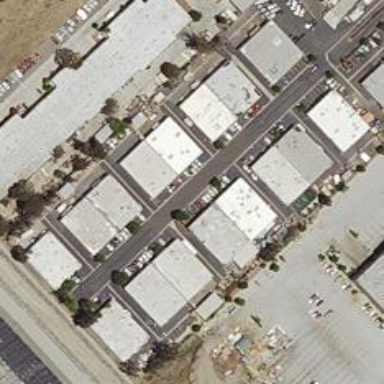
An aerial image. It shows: Commercial area.